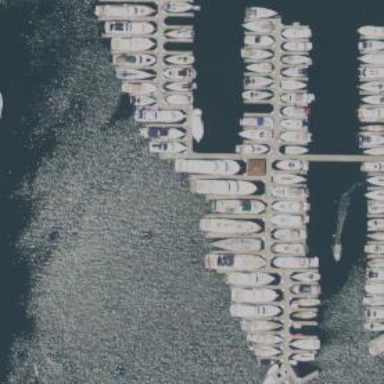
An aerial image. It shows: Man-made pier.